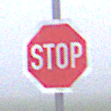
Verkehrszeichen: Stop
Umgebung: Outdoor, RoadRail
Tageszeit: MorningAfternoon
Wetter: Overcast
Licht: Natural
Jahreszeit: NotSpecified
Kontrast: LowContrast